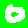
Digit: 0